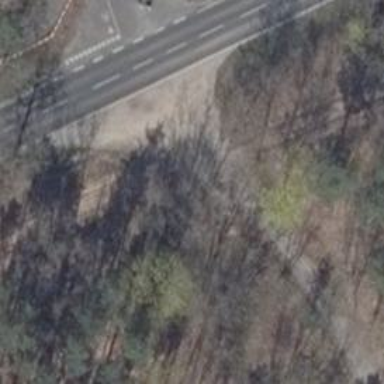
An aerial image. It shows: Emergency access point on the road.